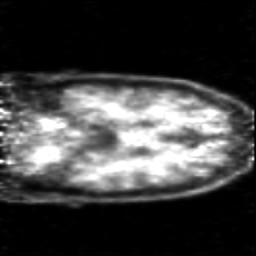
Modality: PET
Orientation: coronal
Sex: male
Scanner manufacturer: siemens